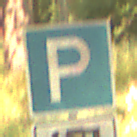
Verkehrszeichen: Parken
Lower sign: HinweisDurchSinnbild23
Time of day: Midday
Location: Outdoor (Nature)
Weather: PartlyCloudy
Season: NotSpecified
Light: Natural